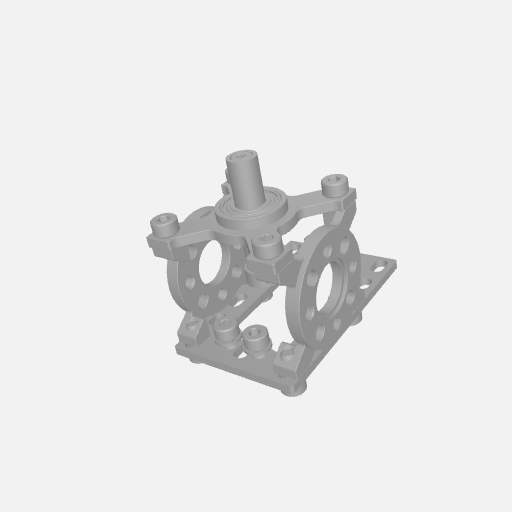
Part: ServoHub8ODShaft